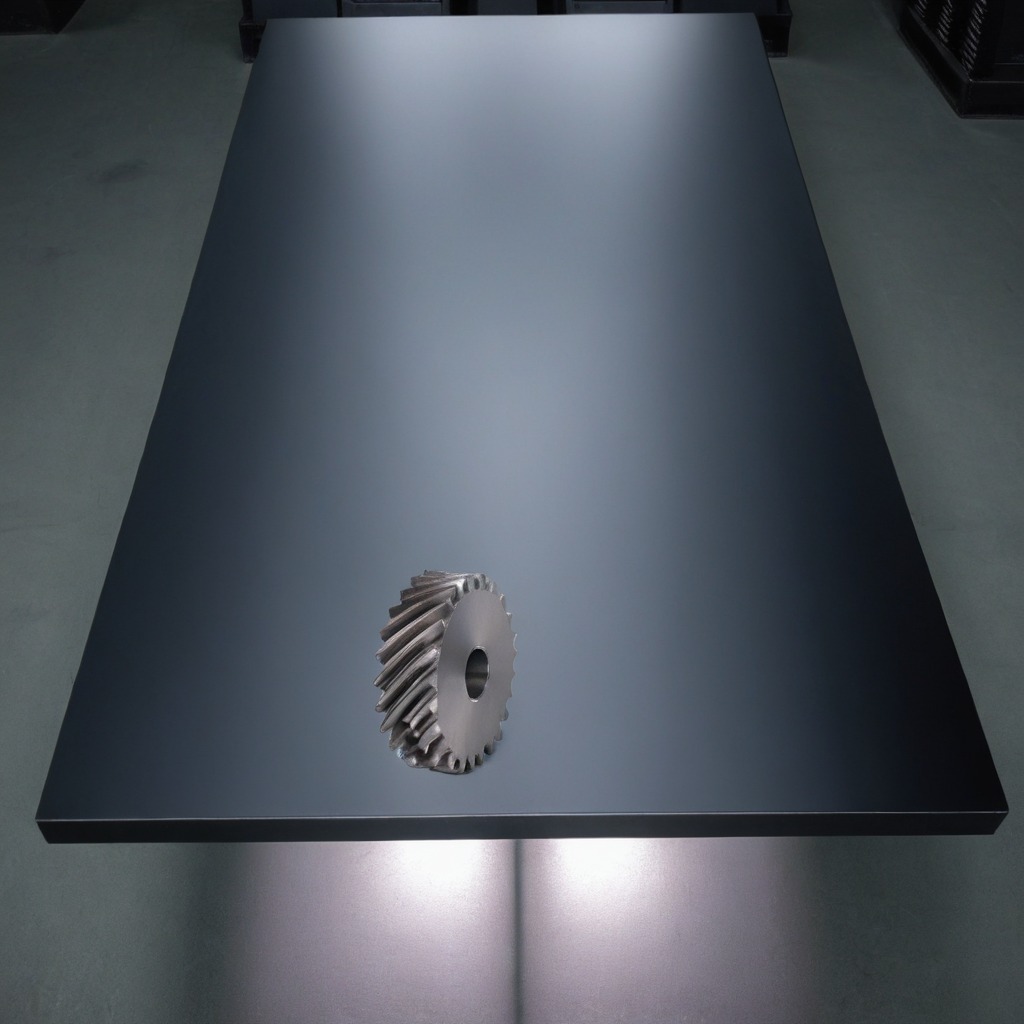
A steel gear with teeth is lying on a clean empty table in a basement in the evening.